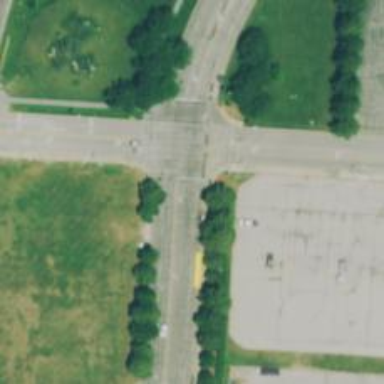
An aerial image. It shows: Dash road marking.